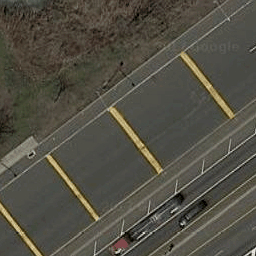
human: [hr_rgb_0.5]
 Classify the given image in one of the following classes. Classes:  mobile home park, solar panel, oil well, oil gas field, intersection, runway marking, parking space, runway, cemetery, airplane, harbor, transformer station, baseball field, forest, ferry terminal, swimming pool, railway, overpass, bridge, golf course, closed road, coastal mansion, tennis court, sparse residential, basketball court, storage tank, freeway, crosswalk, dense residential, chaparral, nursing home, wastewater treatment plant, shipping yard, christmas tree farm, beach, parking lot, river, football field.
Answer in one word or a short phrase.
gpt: runway marking